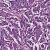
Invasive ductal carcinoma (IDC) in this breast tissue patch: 1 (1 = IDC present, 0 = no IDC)